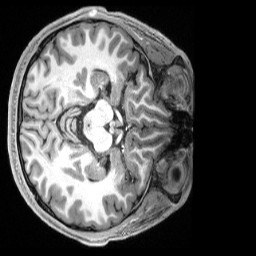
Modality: T1w
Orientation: axial
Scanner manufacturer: siemens
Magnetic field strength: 3 T
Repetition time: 2.5 s
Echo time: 0.00231 s